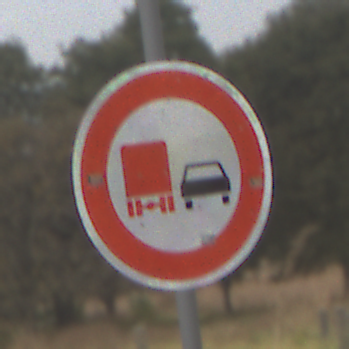
Verkehrszeichen: UeberholverbotKraftfahrzeuge
Umgebung: Outdoor, Nature
Tageszeit: MorningAfternoon
Wetter: Overcast
Licht: Natural
Jahreszeit: NotSpecified
Kontrast: LowContrast